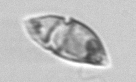
Label: Amphidinium